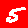
Digit: 5